Question: RouteConfig :
'''
routes.MapRoute(
name: "Templates",
url: "Templates/{action}/{template}",
defaults: new {Controller = "Admin"}
);
'''
My state :
'''
angular.module('uiRouterApp.newsCategories', [
'uiRouterApp.newsCategories.Service',
'uiRouterApp.pager.Service',
'uiRouterApp.table.Service',
'ui.router'
])
.config(
[
'$stateProvider', '$urlRouterProvider',
function ($stateProvider, $urlRouterProvider) {
$stateProvider
.state('newsCategories', {
url: '/newsCategories/PageIndex=:PageIndex/PageSize=:PageSize/SortBy=:SortBy/SortMode=:SortMode',
templateUrl: '/Templates/NewsCategories/List',
controller: 'listCtrl'
});
}
]
);
'''
AdminController :
'''
public class AdminController : Controller
{
public ActionResult NewsCategories(string template)
{
switch (template.ToLower())
{
case "list":
return PartialView(Url.Content("~/Views/Admin/Partials/NewsCategories/newsCategories.cshtml"));
default:
throw new Exception("template not known");
}
}
}
'''
Folders :

Error :
'''
GET http://localhost/Templates/NewsCategories/List 404 (Not Found)
'''
Why not correct partial View address?
Please see this : <URL>
Since this photo was displayed properly
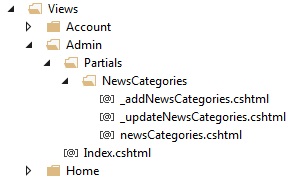
Answer: If you use the url with leading slash, it will always create the url from the top level. That' is why url 'http://localhost/Templates/NewsCategories/List' got constructed. If you remove the leading slash it always append to the current location. So if you had always same url in the whole app 'http://localhost/OtherApk' you could use it. But if you created an url like that when the current url was 'http://localhost/OtherApk/something' it would construct url 'http://localhost/OtherApk/something/Templates/NewsCategories/List' which is again wrong.
So what you can do is to store the base url somewhere in a config and always append to that url.
'''
var baseUrl = 'http://localhost/OtherApk';
var url = baseUrl + '/Templates/NewsCategories/List';
'''